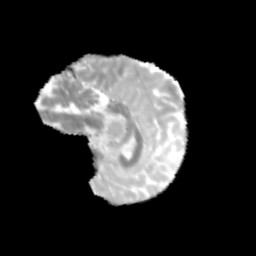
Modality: MD
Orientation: sagittal
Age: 9
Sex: female
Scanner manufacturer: siemens
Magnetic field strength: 3 T
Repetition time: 3.8 s
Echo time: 0.07 s